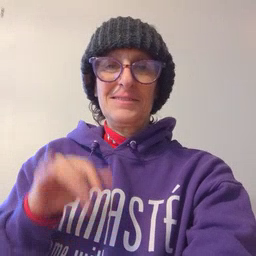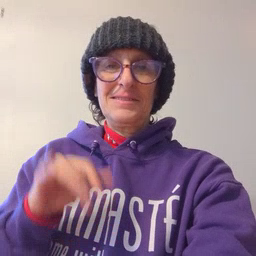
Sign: find